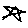
Label: star